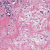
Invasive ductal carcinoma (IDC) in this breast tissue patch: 1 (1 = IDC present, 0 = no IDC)